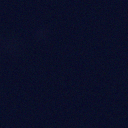
Screen state: off